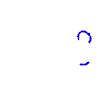
Particle: proton